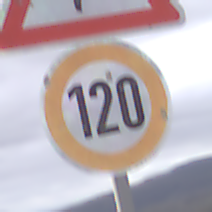
Verkehrszeichen: Geschwindigkeit120
Zusatzzeichen oben: FlugbetriebRechts
Umgebung: Outdoor, Nature
Tageszeit: Midday
Wetter: Overcast
Licht: Natural
Jahreszeit: NotSpecified
Kontrast: LowContrast